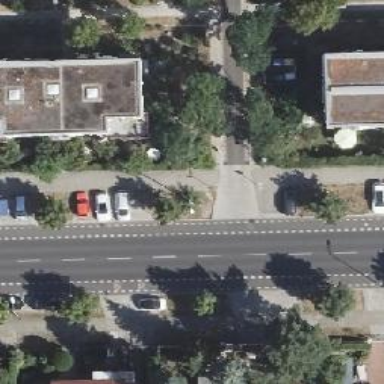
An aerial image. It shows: Residential road with sidewalks on both sides.